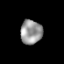
Tissue: prostate
Cell type: Epithelial cells
Senescence score: 0.3601
Nuclear area (px): 515
Mean DAPI intensity: 151.798